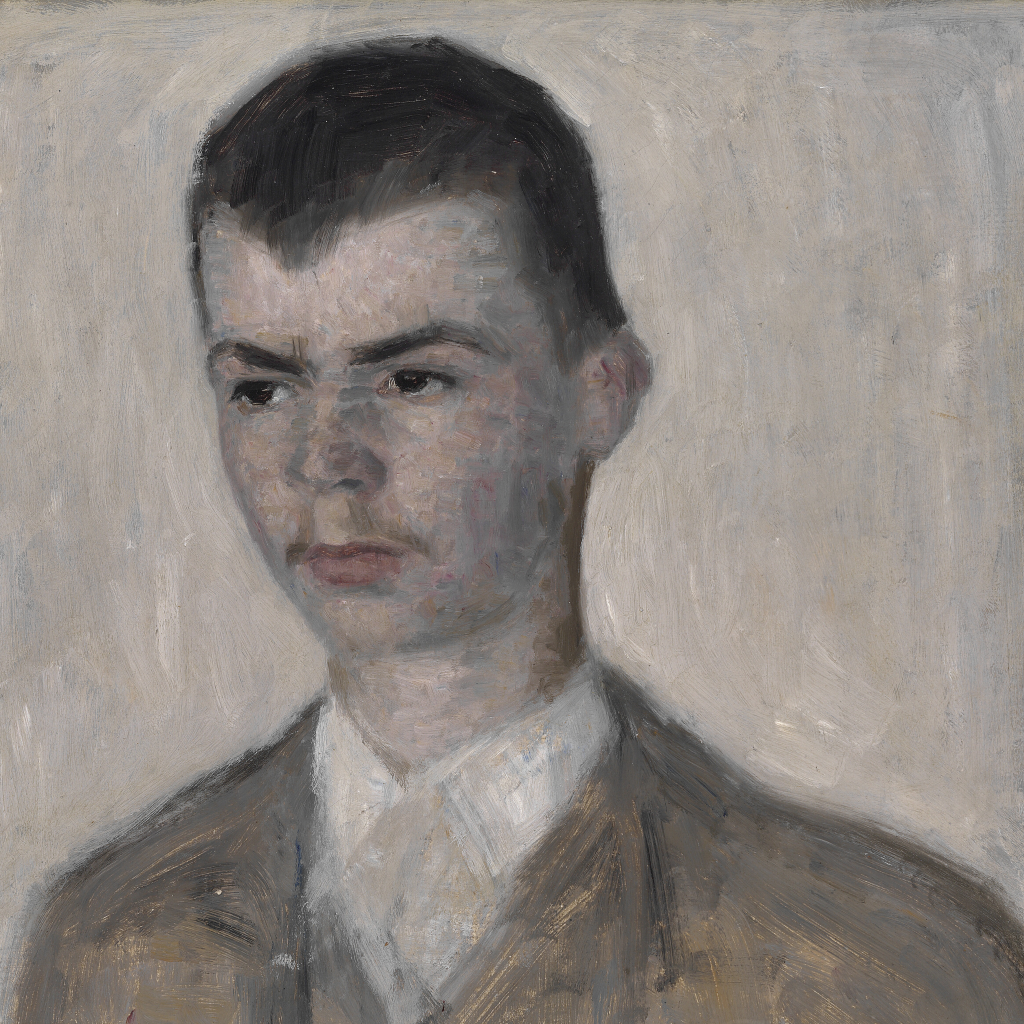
portrait painting, close up, soft diffused light, young man with short dark hair and furrowed brow in brown jacket with white shirt, eyes directed to his left, pale neutral background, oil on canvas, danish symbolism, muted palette